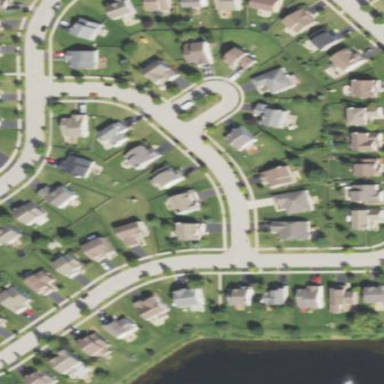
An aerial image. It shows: Sidewalk.